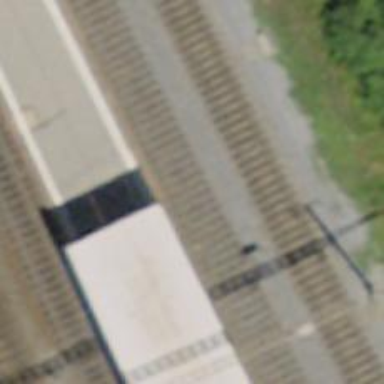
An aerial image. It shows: Stop position for public transport on the railway.